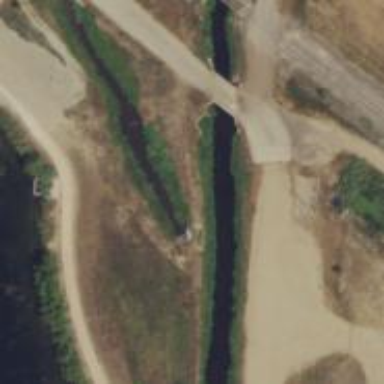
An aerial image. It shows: Canal.